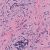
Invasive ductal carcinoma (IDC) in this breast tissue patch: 0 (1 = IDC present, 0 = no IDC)